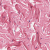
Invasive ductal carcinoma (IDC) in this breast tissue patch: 0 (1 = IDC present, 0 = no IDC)